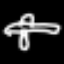
Label: airplane